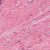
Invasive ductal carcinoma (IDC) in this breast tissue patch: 0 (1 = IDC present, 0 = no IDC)